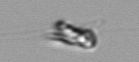
Label: Chrysochromulina_lanceolata